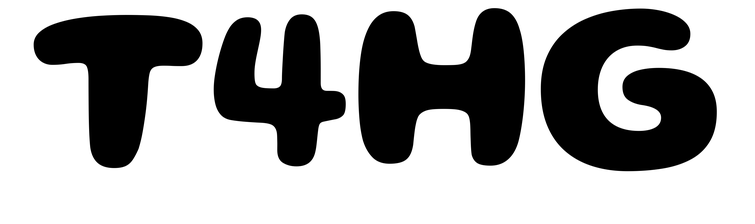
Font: Gluten_Bold